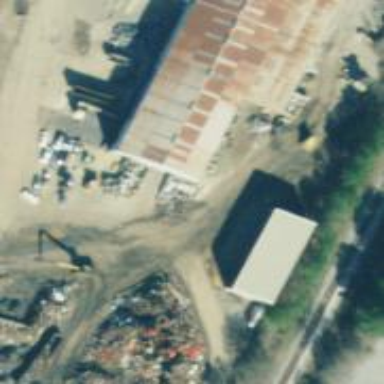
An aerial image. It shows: Rail spur service.